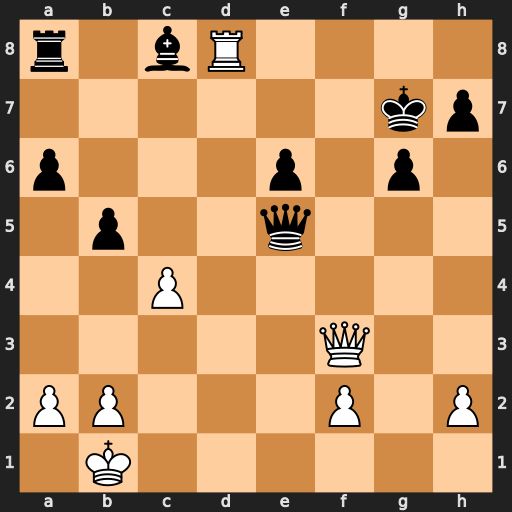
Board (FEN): r1bR4/6kp/p3p1p1/1p2q3/2P5/5Q2/PP3P1P/1K6
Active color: w
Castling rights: -
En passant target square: -
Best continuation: Qf8#